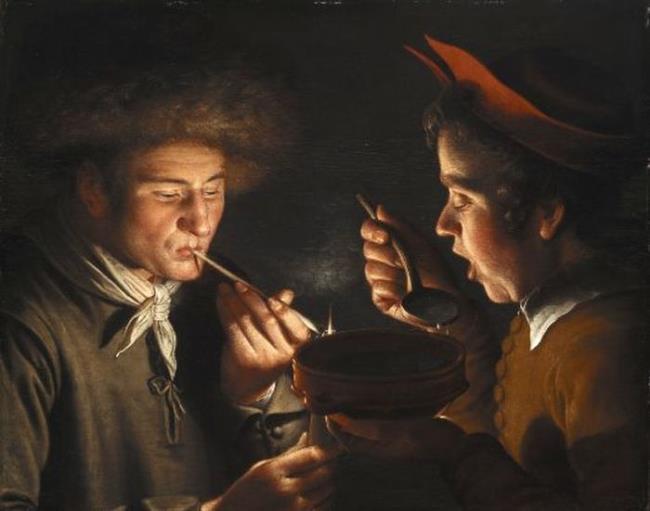
Title: A man smoking and a man eating
Artist: Willem van der Vliet
Earliest date: 1624
Latest date: 1624
Genre: painting
Iconography: Tobacco
Keywords: genre, pipe, spoon, candle-lighting